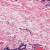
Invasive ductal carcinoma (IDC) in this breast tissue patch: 0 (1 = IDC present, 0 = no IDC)